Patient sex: F
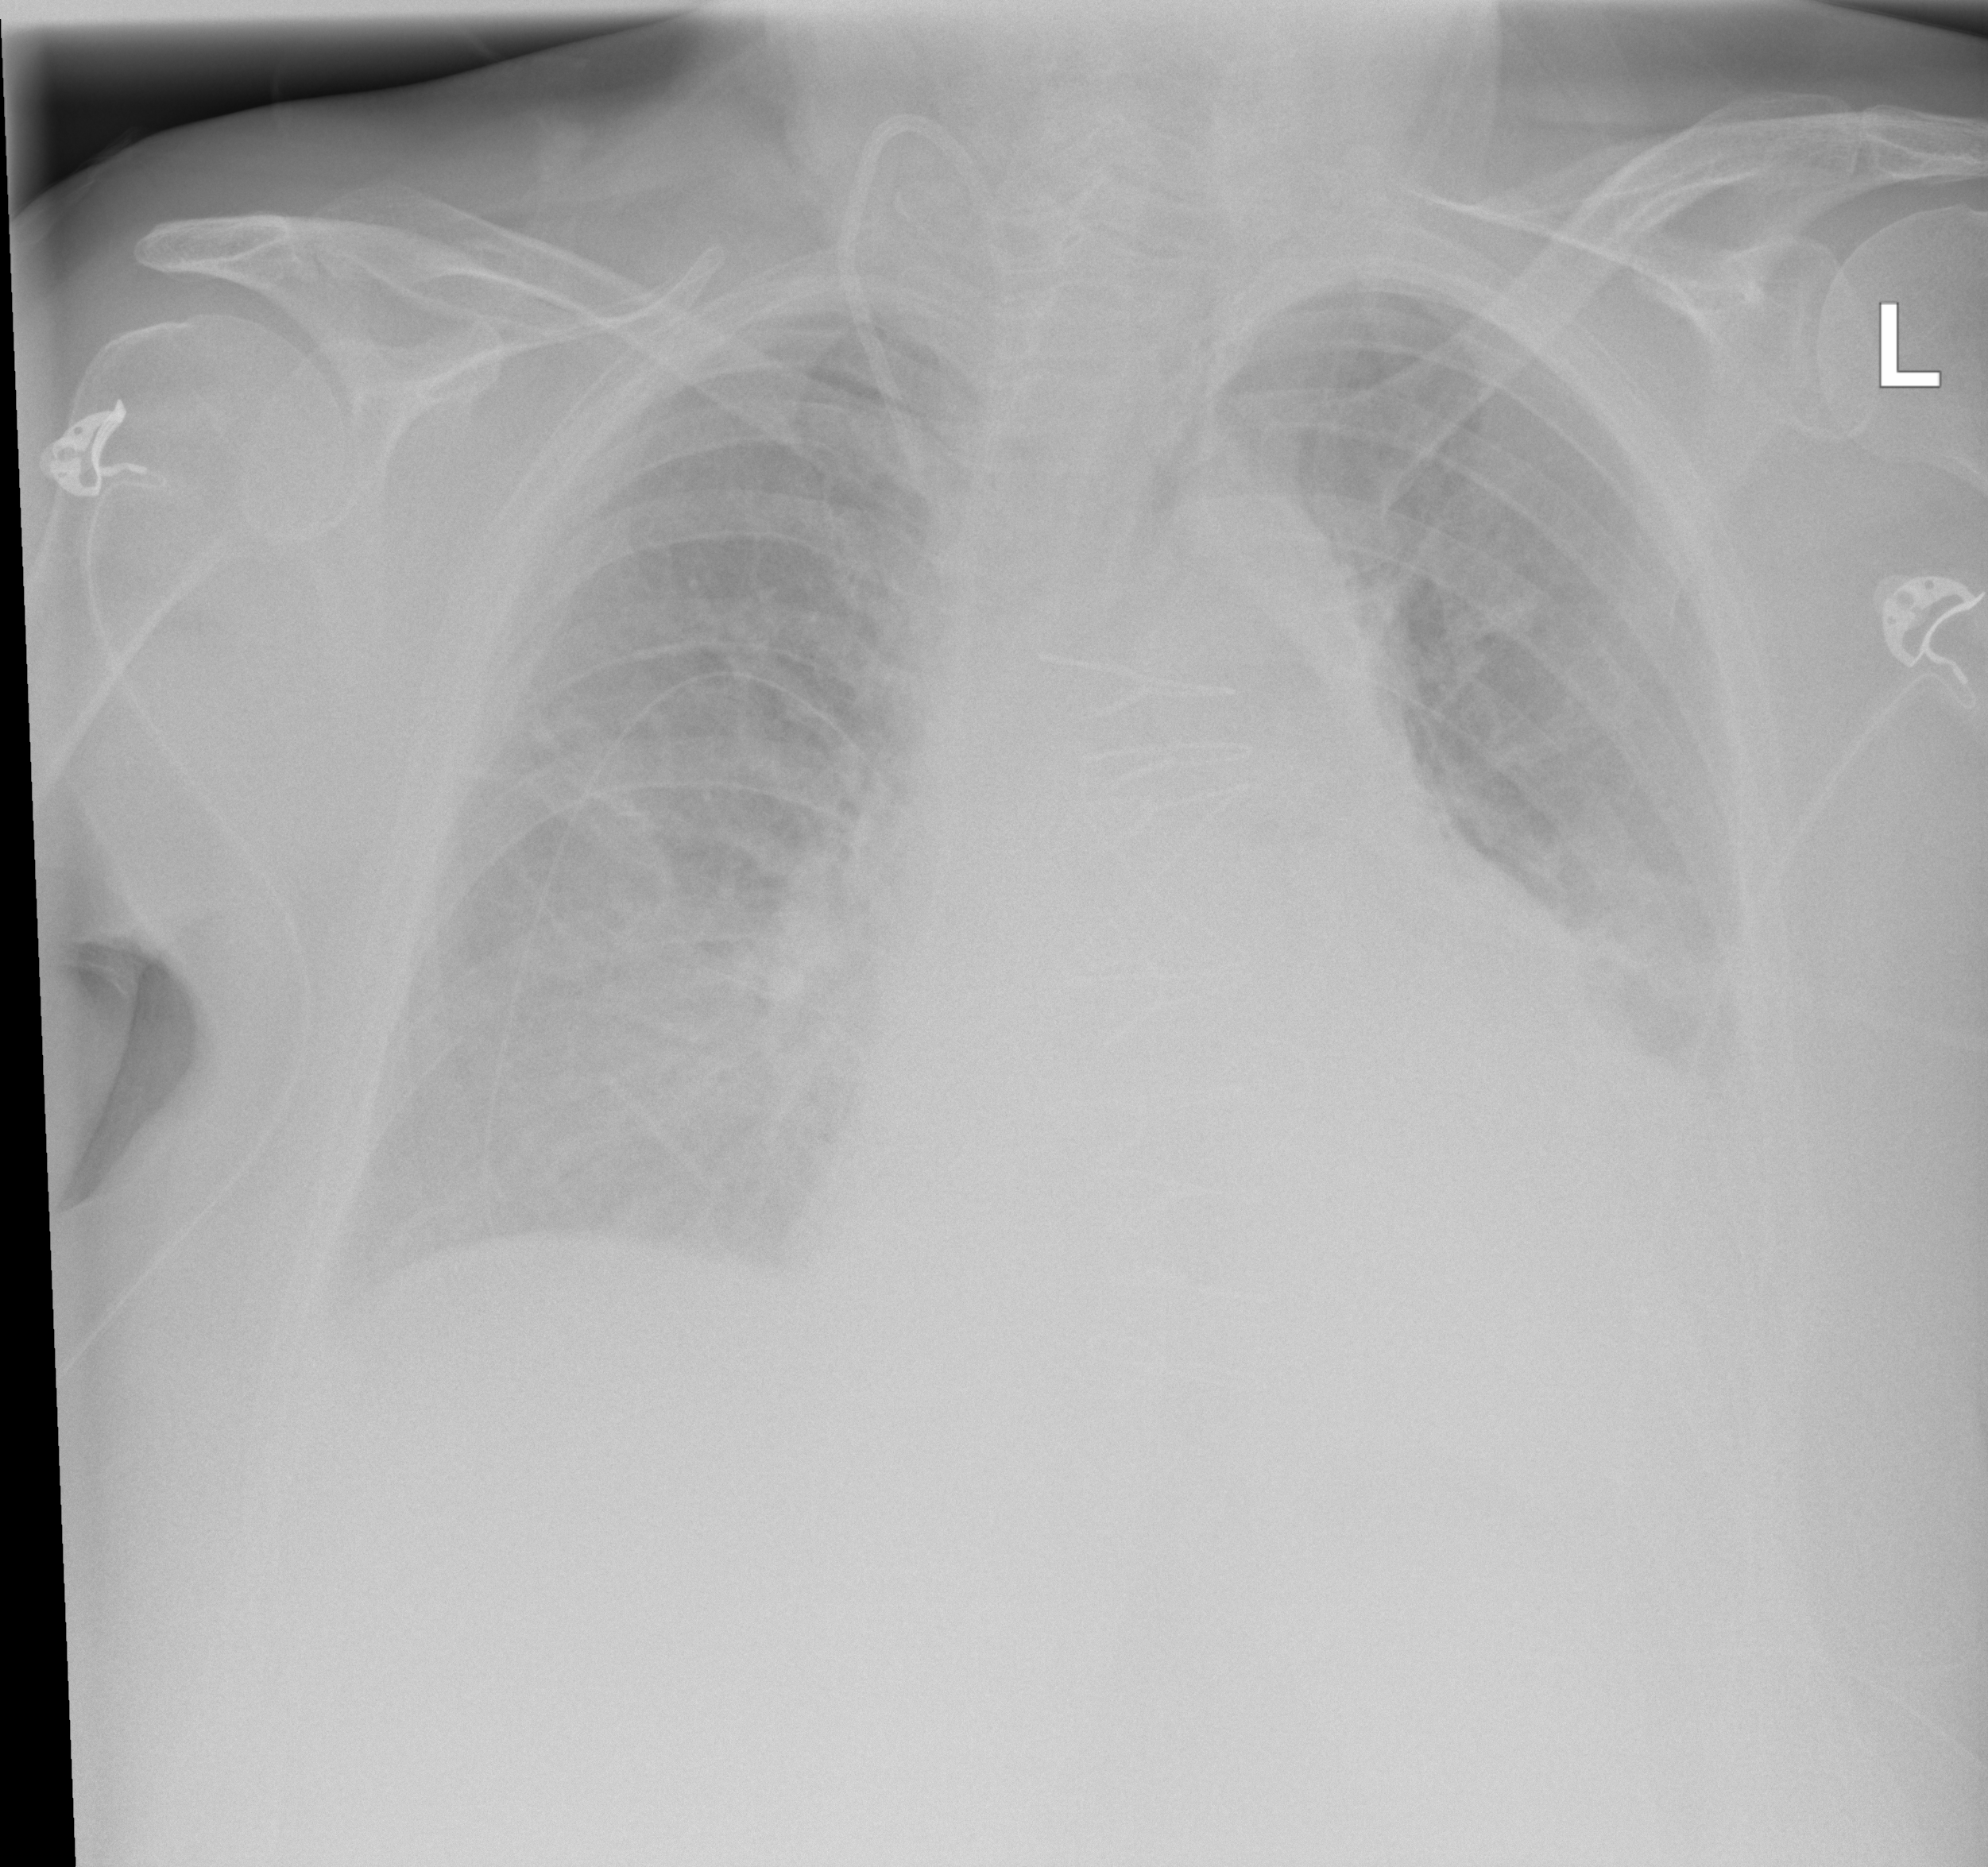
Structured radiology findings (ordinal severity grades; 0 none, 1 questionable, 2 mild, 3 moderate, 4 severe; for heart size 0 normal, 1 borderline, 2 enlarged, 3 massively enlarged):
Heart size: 2
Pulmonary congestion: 2
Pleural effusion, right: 2
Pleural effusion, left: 2
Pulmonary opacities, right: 1
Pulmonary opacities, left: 1
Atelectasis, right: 2
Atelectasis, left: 3